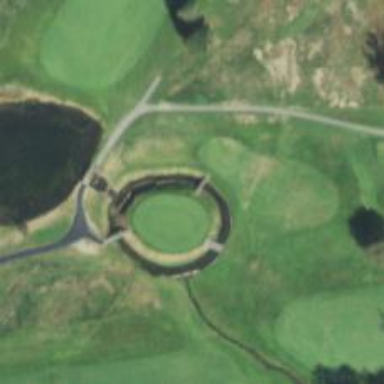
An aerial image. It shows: Path bridge with view of golf course.